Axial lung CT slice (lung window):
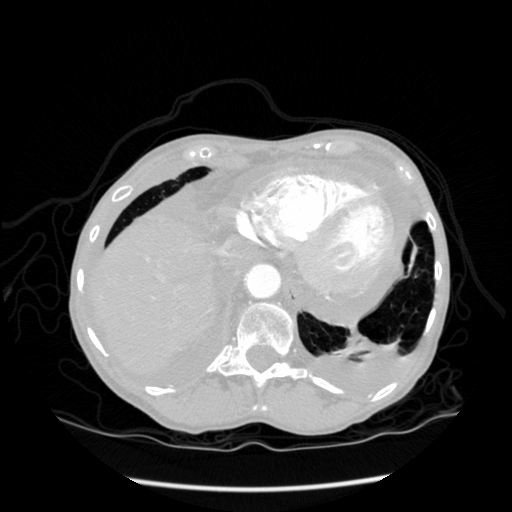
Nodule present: no